Question: i have an asp.net web application . in a view i have this problem: i need to adjust the content of an element '.node'

i'd like to display the content of the node inside it.if the number of characters is big i'd like to display only the characters inside the node and delete the others characters displayed outside the node.
'''
<style
.node{
}
</style>
'''
So how can modify the style of the class 'node' to do this task?
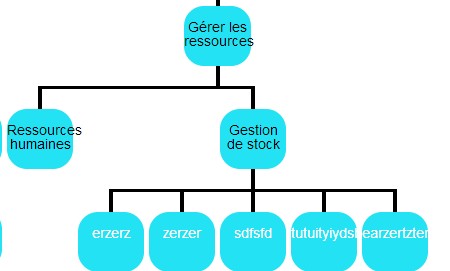
Answer: You can try
'''
.node{
overflow: hidden;
}
'''
or
'''
.node{
text-overflow:ellipsis;
}
'''